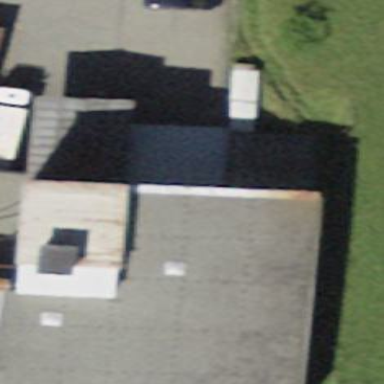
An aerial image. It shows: Flat-roofed manufacturing building.